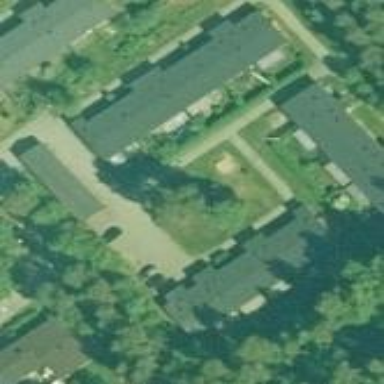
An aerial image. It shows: Terrace building.